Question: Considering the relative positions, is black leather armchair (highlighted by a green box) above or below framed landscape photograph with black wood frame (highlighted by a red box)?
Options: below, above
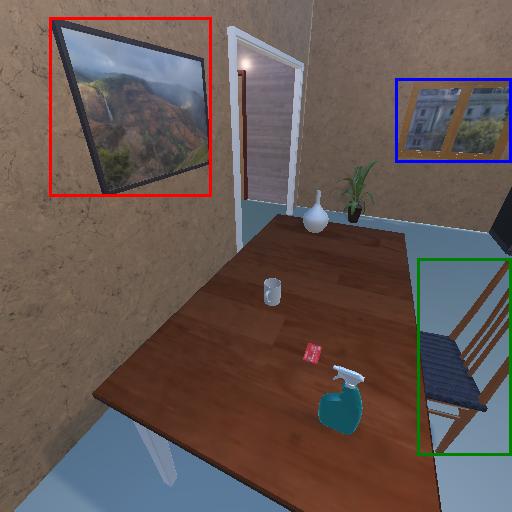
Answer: below